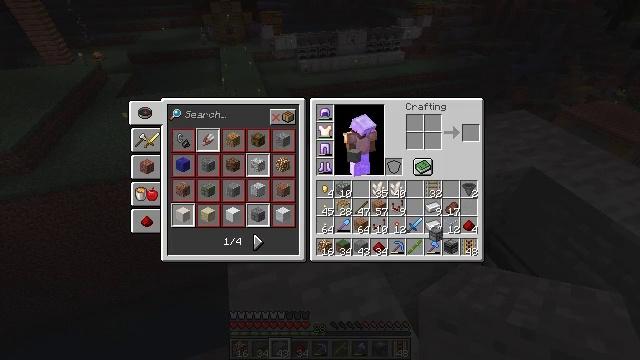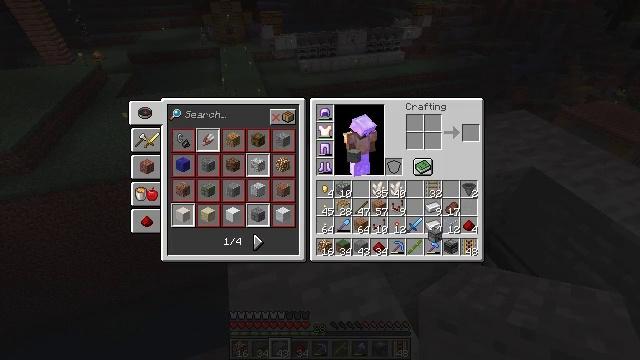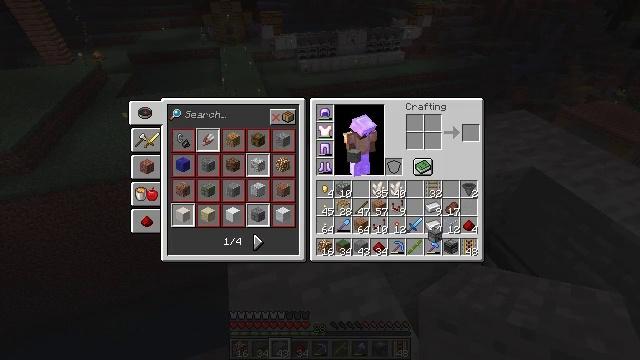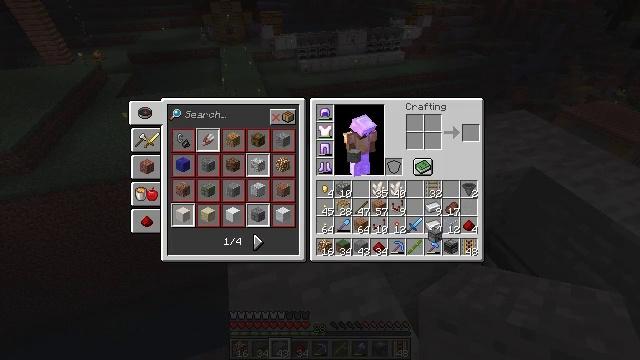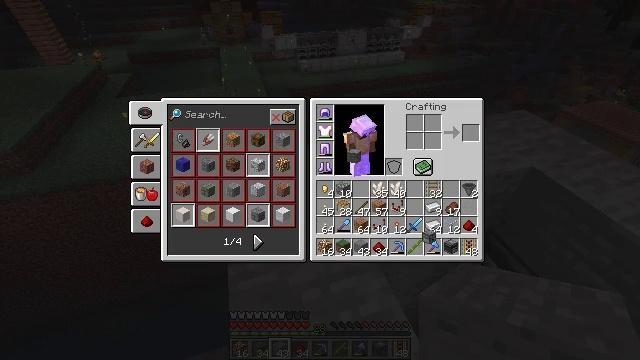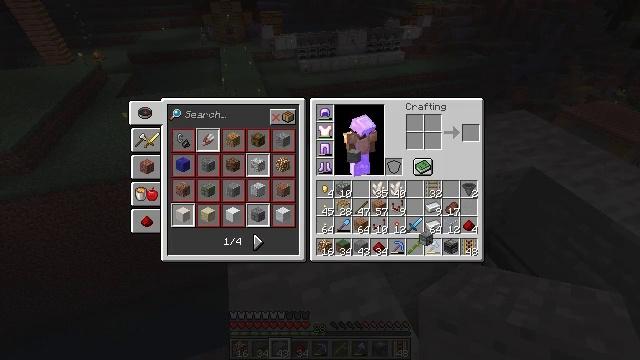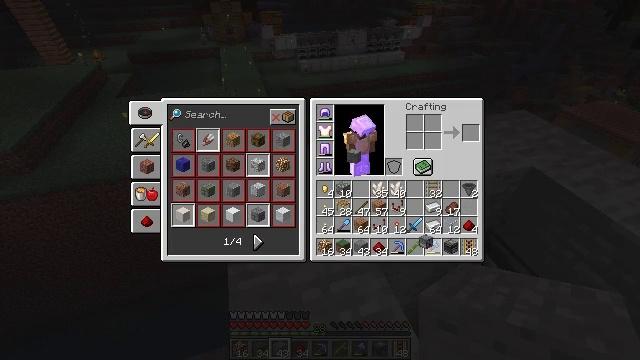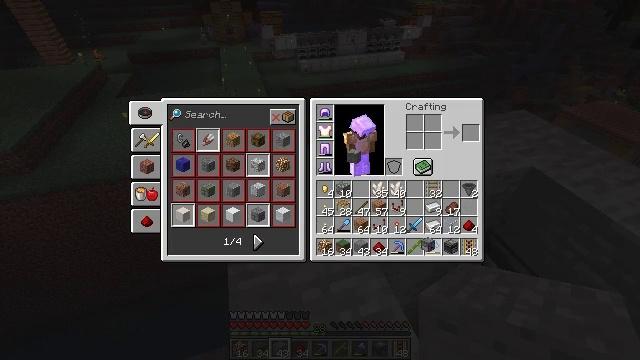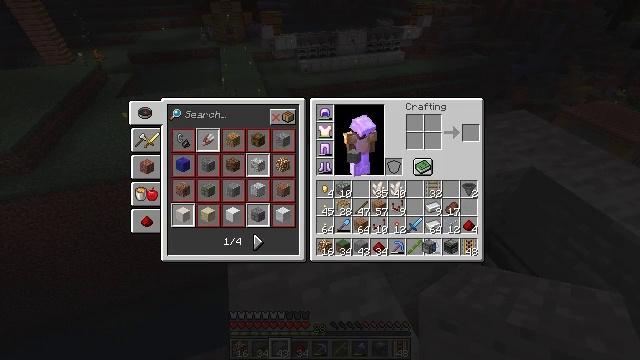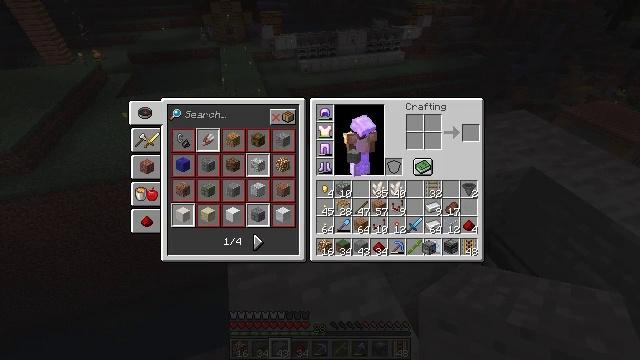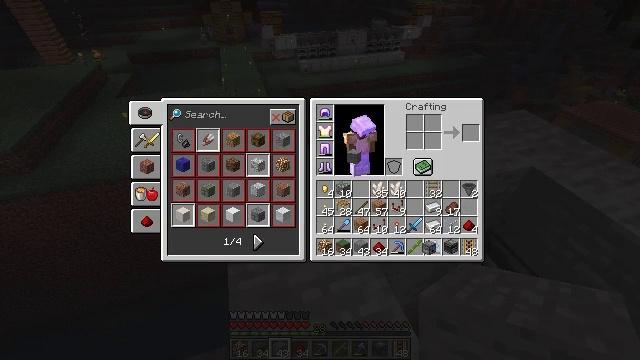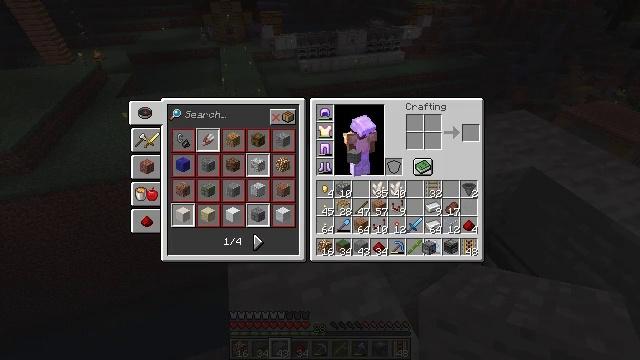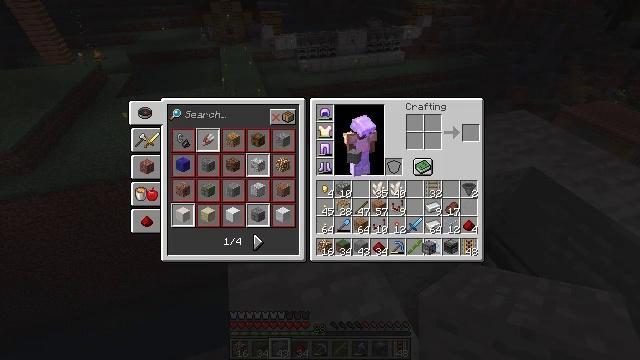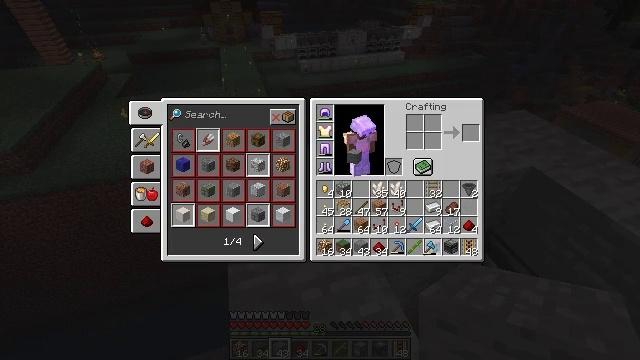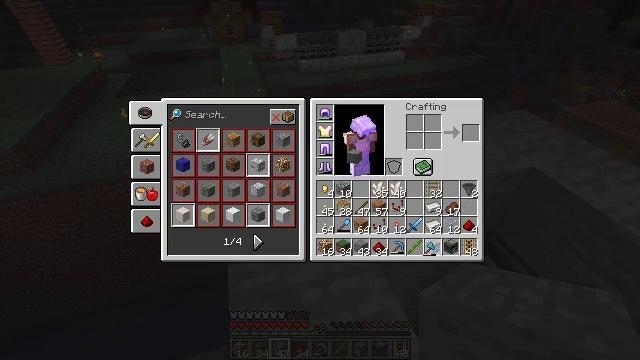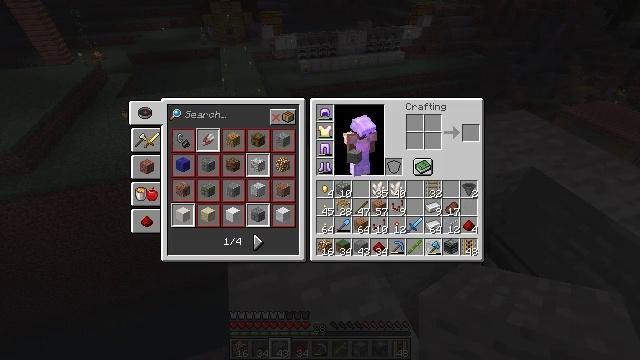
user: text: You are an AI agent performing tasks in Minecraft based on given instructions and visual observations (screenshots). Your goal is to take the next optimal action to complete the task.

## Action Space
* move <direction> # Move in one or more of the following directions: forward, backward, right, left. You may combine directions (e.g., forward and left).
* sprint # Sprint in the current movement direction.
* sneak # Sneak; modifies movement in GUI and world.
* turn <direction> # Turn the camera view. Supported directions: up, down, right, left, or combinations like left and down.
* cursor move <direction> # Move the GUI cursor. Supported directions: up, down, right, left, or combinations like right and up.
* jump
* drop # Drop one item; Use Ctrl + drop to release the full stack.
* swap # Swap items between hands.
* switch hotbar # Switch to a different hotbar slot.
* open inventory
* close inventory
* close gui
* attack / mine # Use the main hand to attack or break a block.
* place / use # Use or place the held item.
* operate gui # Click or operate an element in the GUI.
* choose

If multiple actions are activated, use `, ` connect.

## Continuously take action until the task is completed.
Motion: motion action
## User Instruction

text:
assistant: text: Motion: no_op
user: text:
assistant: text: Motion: no_op
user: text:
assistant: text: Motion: no_op
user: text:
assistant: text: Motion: no_op
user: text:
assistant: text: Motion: no_op
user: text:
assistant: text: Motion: no_op
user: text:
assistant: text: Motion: no_op
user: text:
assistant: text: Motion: no_op
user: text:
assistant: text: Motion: no_op
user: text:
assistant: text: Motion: operate gui
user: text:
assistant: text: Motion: operate gui
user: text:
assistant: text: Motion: operate gui
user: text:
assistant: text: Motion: no_op
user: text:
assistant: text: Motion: no_op
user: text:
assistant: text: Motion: no_op
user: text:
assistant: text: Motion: cursor move right
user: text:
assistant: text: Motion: cursor move right
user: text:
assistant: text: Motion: no_op
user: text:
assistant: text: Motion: cursor move up
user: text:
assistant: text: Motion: cursor move up
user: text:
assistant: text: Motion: no_op
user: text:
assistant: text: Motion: no_op
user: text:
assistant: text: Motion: no_op
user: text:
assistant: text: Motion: no_op
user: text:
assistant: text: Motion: no_op
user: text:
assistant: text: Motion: operate gui
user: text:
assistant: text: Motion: operate gui
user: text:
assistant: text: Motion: operate gui
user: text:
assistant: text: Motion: no_op
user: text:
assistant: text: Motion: no_op